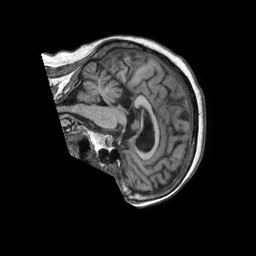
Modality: T1w
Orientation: sagittal
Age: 71
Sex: female
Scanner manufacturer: philips
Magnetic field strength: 1.5 T
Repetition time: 0.007418 s
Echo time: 0.003379 s